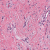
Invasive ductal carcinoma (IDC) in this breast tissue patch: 0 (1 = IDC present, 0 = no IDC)